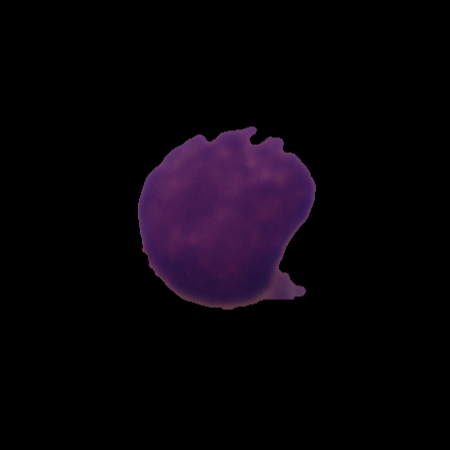
Label: healthy